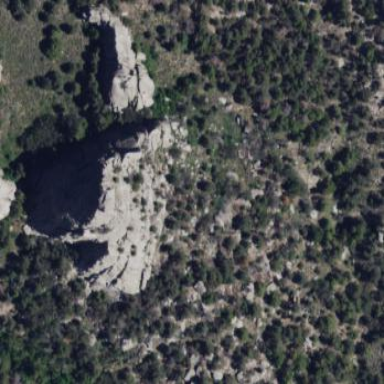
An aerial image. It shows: Landscape dominated by bare rock.